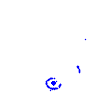
Particle: electron